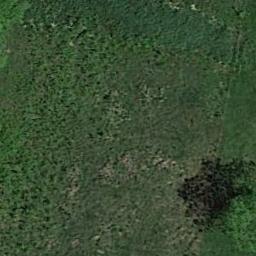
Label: meadow